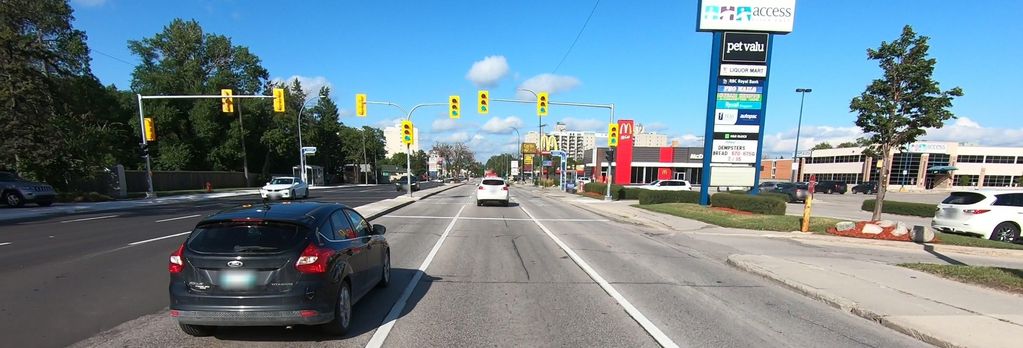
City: winnipeg